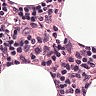
Metastatic tissue present: no